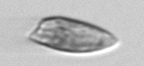
Label: Prorocentrum_dentatum